Aerial crown-view tile of a tropical tree (Barro Colorado Island, Panama), acquired 20250915:
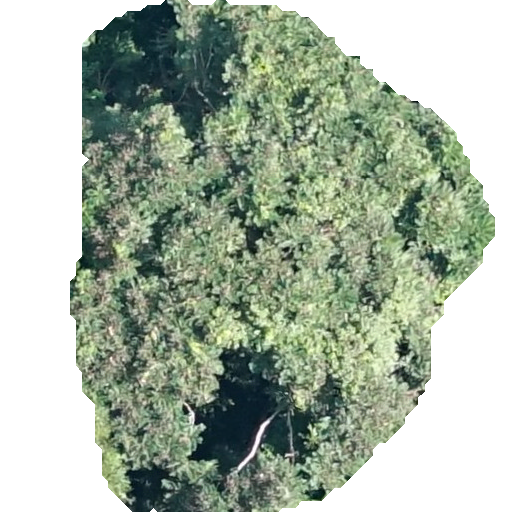
Species: Jacaranda copaia
GBIF accepted scientific name: Jacaranda copaia
Crown area: 238.045 m²